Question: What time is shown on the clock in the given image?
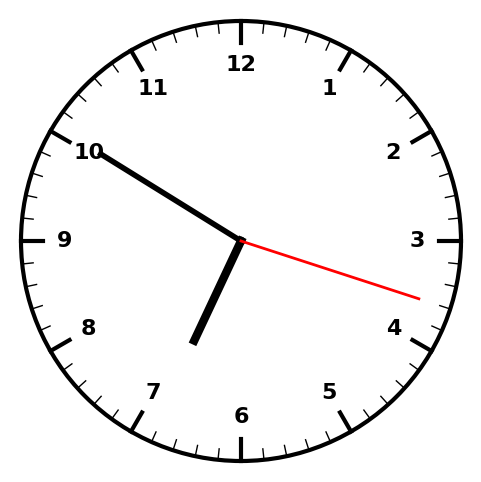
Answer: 06:50:18